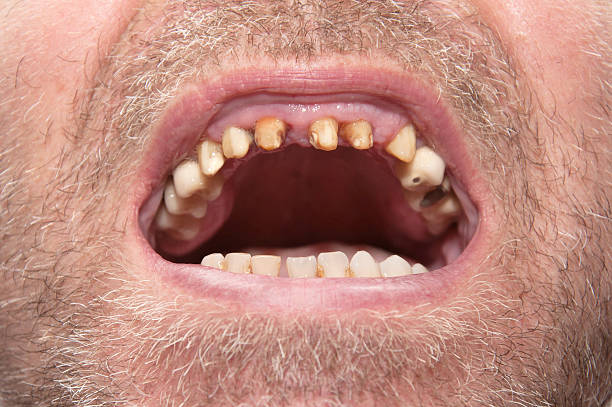
Condition: Gingivitis